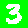
Digit: 3